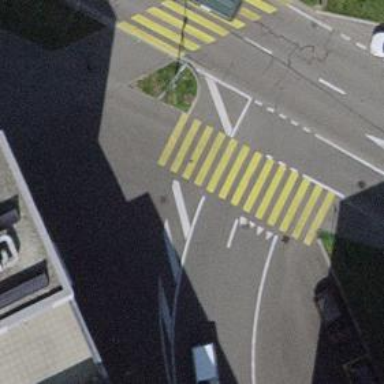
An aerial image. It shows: Zebra crossing on the road.